Field crop: maize
Growth stage: 2
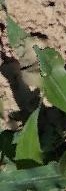
Species: maize